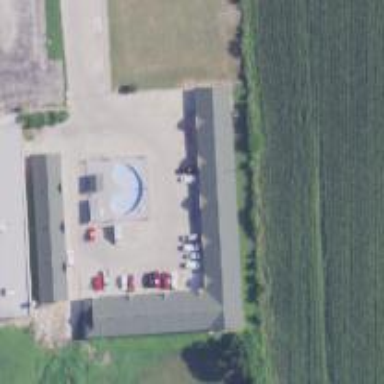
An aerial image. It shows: Motel building.